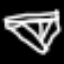
Label: diamond